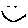
Label: smiley face